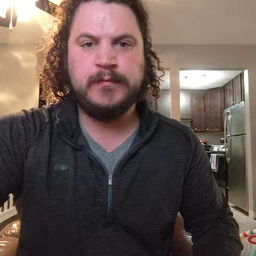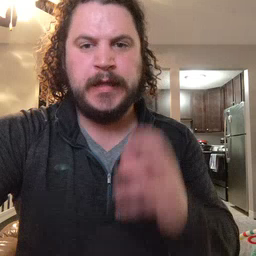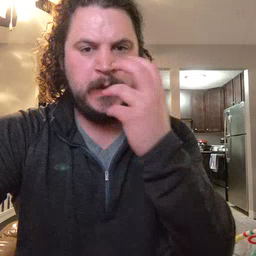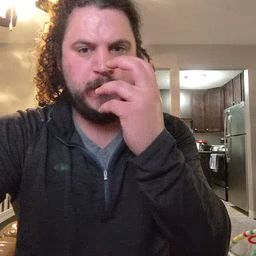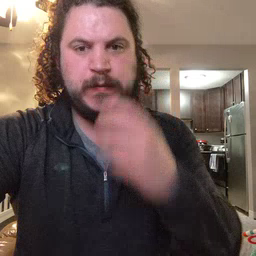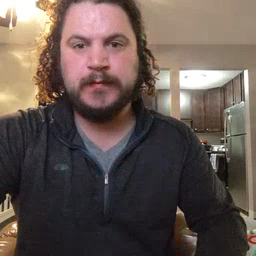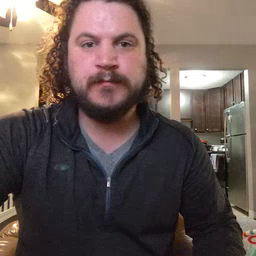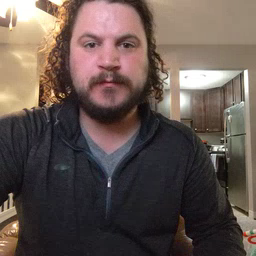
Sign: clown